Field crop: maize
Growth stage: 2
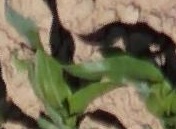
Species: maize